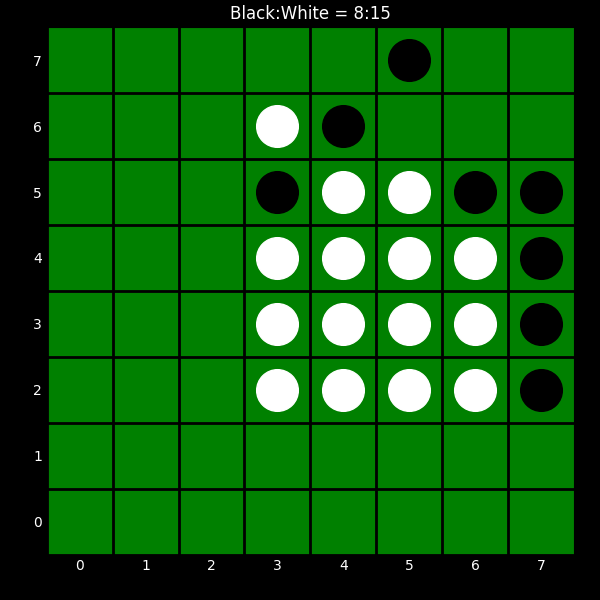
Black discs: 8
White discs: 15